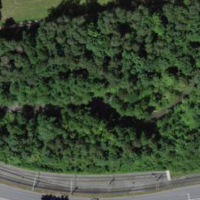
EUNIS habitat code: 53
Species observed at this site:
Narcissus pseudonarcissus
Carex sylvatica
Cornus sanguinea
Calopteryx virgo
Primula vulgaris